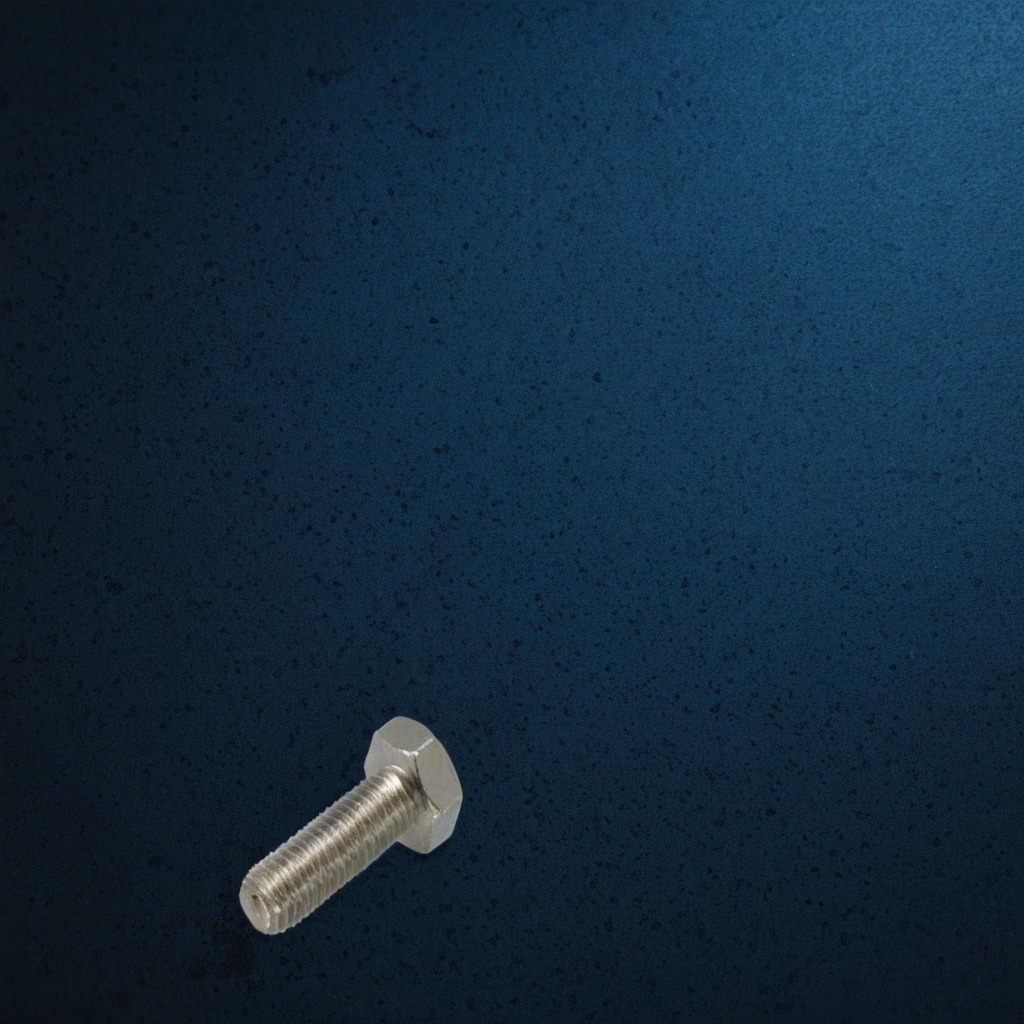
A metal screw is lying on the clean granite tabletop.